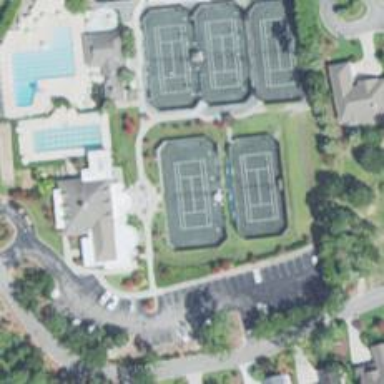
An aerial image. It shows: Tennis court on pitch designated for leisure land.